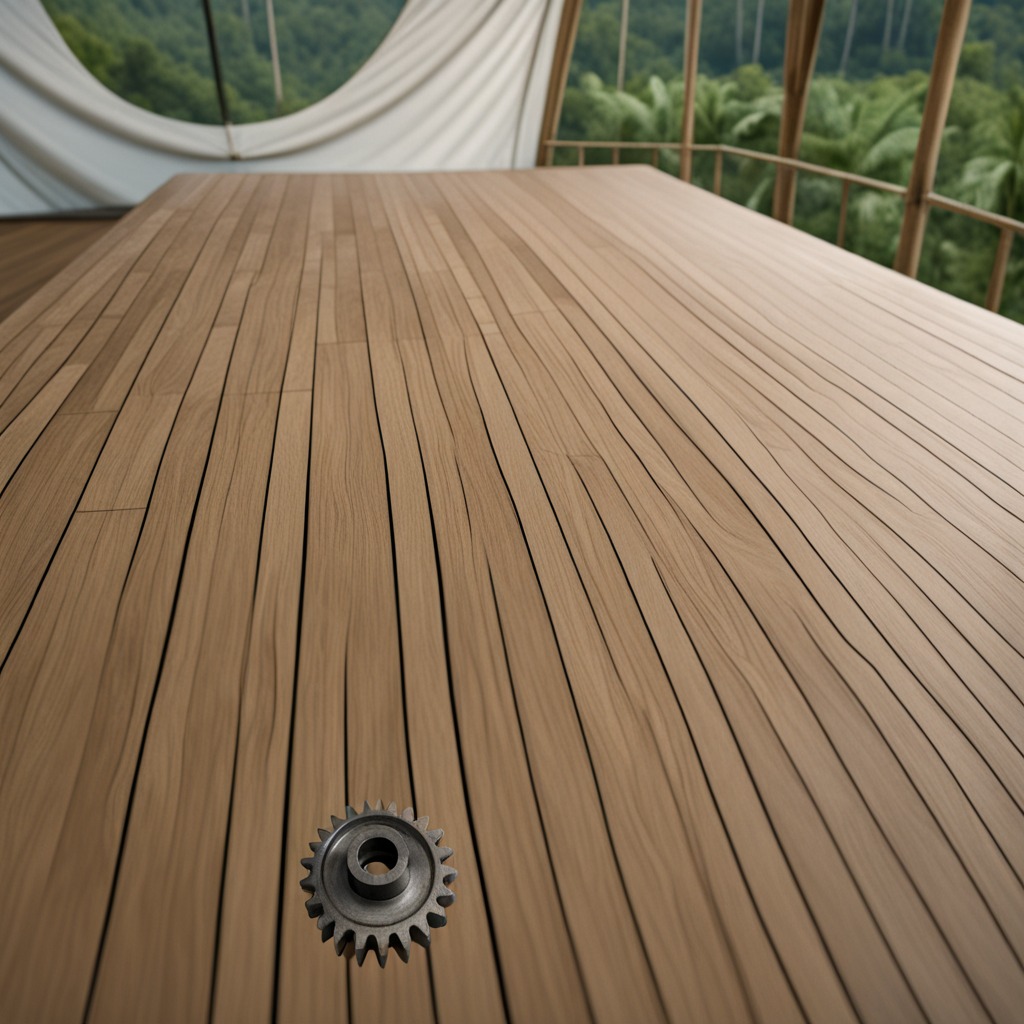
A steel gear with teeth is lying on the wooden table inside a jungle field workshop tent.